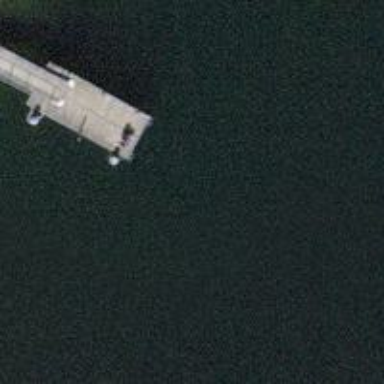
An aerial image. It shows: Man-made pier.